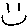
Label: smiley face